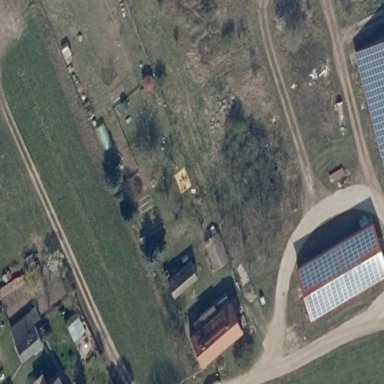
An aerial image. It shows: Farmyard area.